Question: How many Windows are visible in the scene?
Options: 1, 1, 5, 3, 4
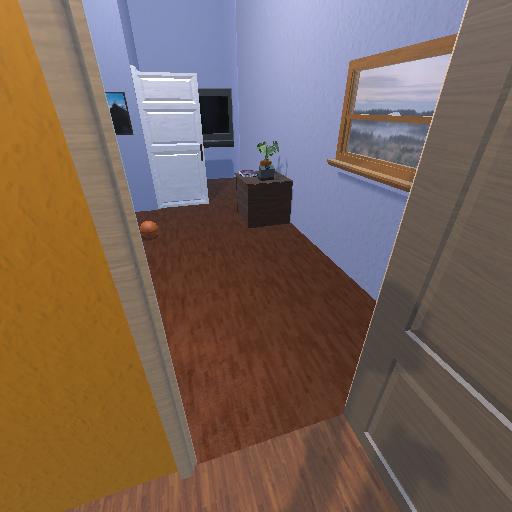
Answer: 1